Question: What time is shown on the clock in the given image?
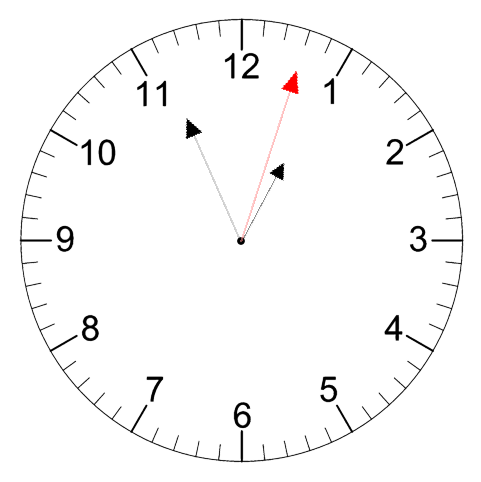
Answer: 12:56:03